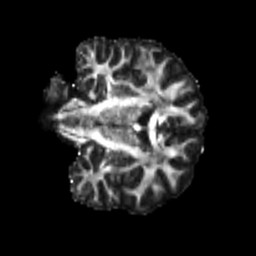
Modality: FA
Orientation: coronal
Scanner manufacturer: siemens
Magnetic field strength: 3 T
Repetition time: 4 s
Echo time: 0.0594 s